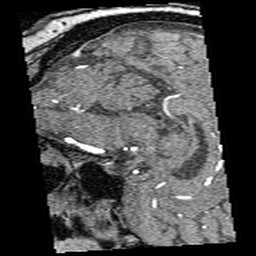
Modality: angio
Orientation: sagittal
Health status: ill
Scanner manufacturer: siemens
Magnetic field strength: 3 T
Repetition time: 0.022 s
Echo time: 0.0036 s